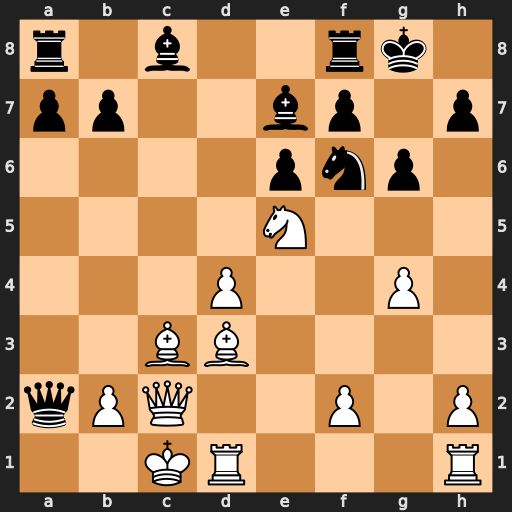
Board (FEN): r1b2rk1/pp2bp1p/4pnp1/4N3/3P2P1/2BB4/qPQ2P1P/2KR3R
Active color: w
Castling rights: -
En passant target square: -
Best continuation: Bc4 Qxc4 Nxc4